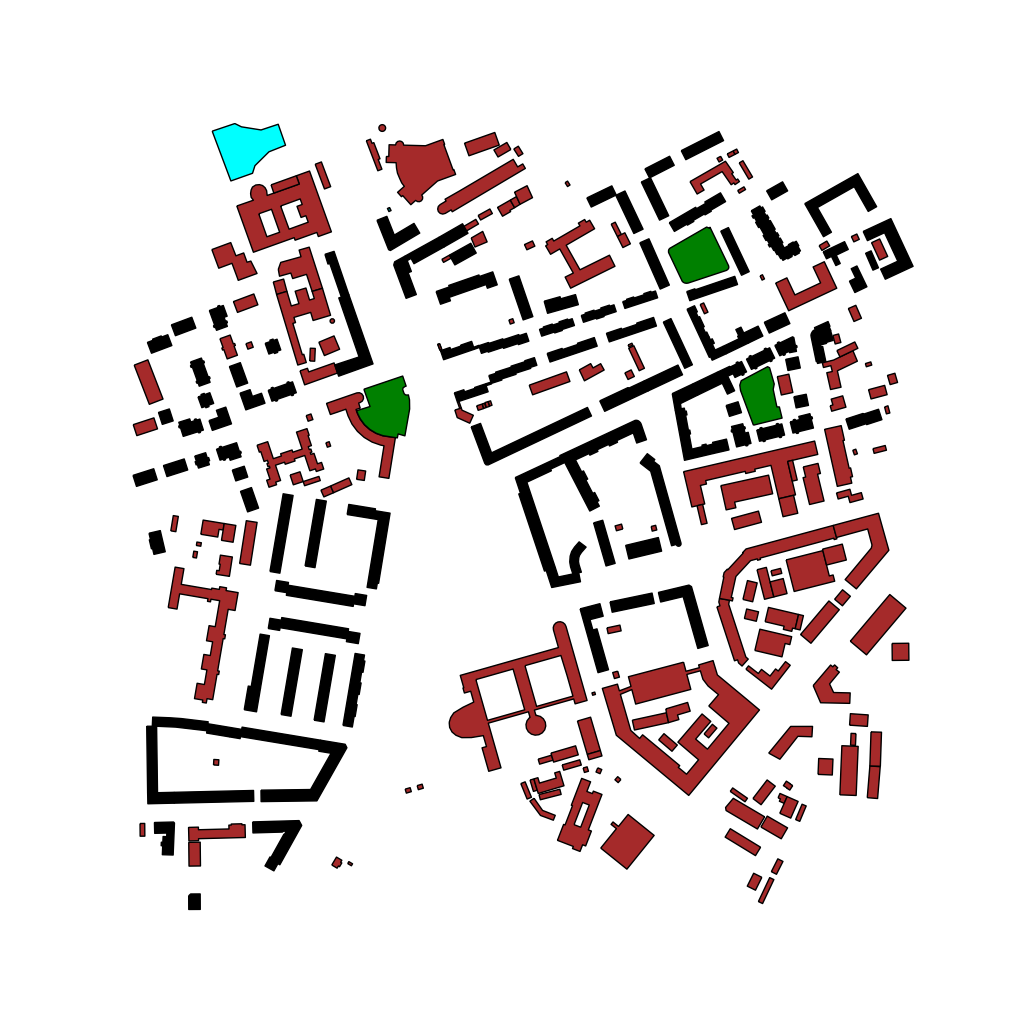
Tags: overhead vector_map, business, industrial, recreation, residential, special, historical, modern, soviet, high_rise, individual_rise, low_rise, medium_rise, density_2, Bakery, Building, Facility, Mall, Park, 1.0 km²